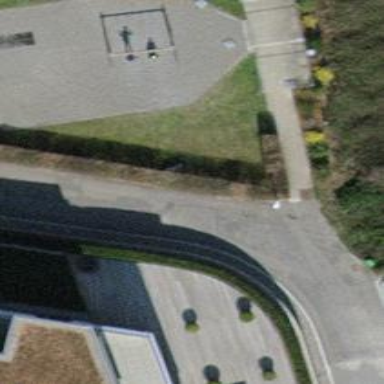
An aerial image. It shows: Hedge barrier.